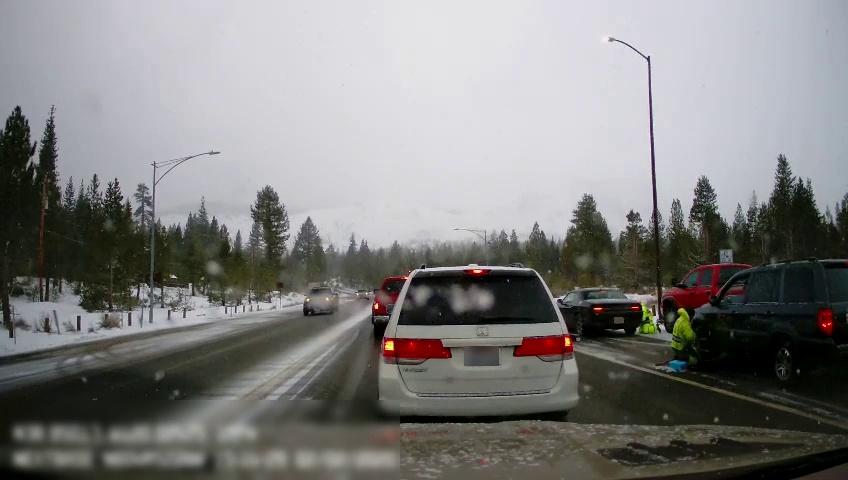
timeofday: Day
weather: Snowy
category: Drivable Space
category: Vehicles | Van
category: Vehicles | SUV
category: Vehicles | Truck
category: Pedestrians
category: Pedestrians
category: Vehicles | Car
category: Vehicles | Truck
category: Vehicles | SUV
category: Vehicles | SUV
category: Lanes | Alternate Lane
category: Lanes | Current Lane
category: Lanes | Alternate Lane
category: Lanes | Alternate Lane
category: Lanes | Alternate Lane
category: Traffic | Signs